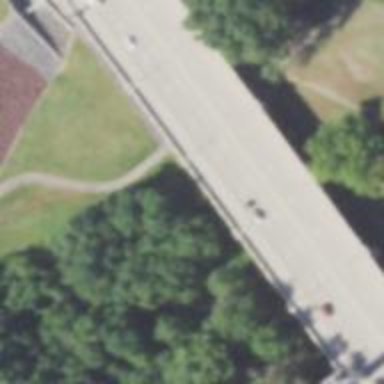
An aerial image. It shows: Asphalt path with excellent trail visibility.